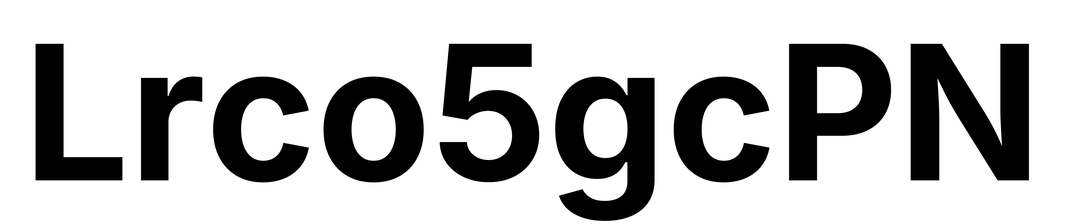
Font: Inter_Bold